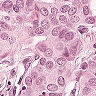
Metastatic tissue present: yes